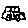
Label: car